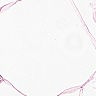
Metastatic tissue present: no